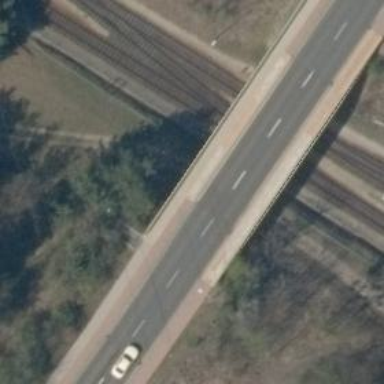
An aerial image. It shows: Concrete path on bridge suitable for cyclists and pedestrians.